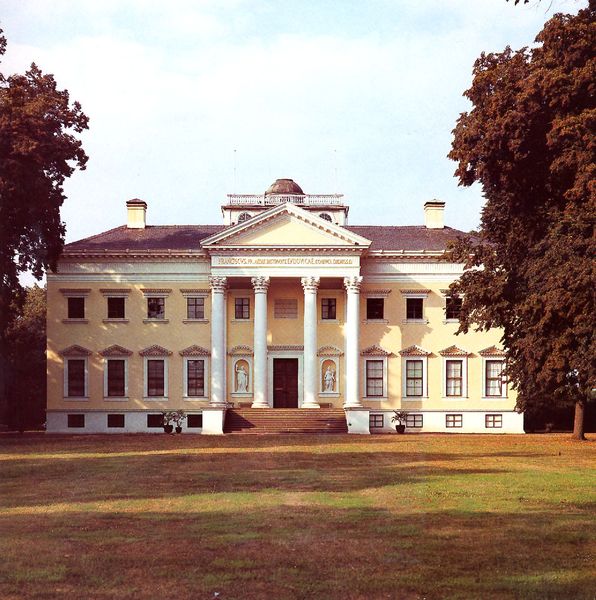
Titel: Wörlitzer Schloss
Künstler: Friedrich Wilhelm von Erdmannsdorff
Standort: Wörlitz, Schloss (EU - D - Sachsen-Anhalt)
Schlagwörter: säulen, land, garten, herbst, ländlich, herrschaftshaus, villa eingerahmt von bäumen rasen himmel